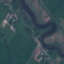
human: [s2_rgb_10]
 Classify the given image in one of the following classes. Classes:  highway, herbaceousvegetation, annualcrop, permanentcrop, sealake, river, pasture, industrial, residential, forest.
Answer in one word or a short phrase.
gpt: River